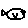
Label: fish